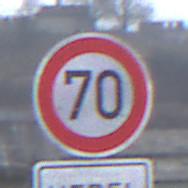
Verkehrszeichen: Geschwindigkeit70
Zusatzzeichen unten: HinweiseAufGefahrenDurchVerbaleAngabe10
Umgebung: Outdoor, Suburban
Tageszeit: MorningAfternoon
Wetter: Overcast
Licht: Natural
Jahreszeit: NotSpecified
Kontrast: LowContrast